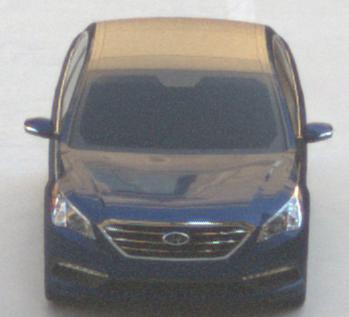
Make: Hyundai
Model: Sonata
Detailed model: Gen. 7
Model produced from: 2015
Model produced until: 2017
Doors: 4
Color: blue
Road condition: dry road
Daytime: morning or afternoon
Contrast: low contrast